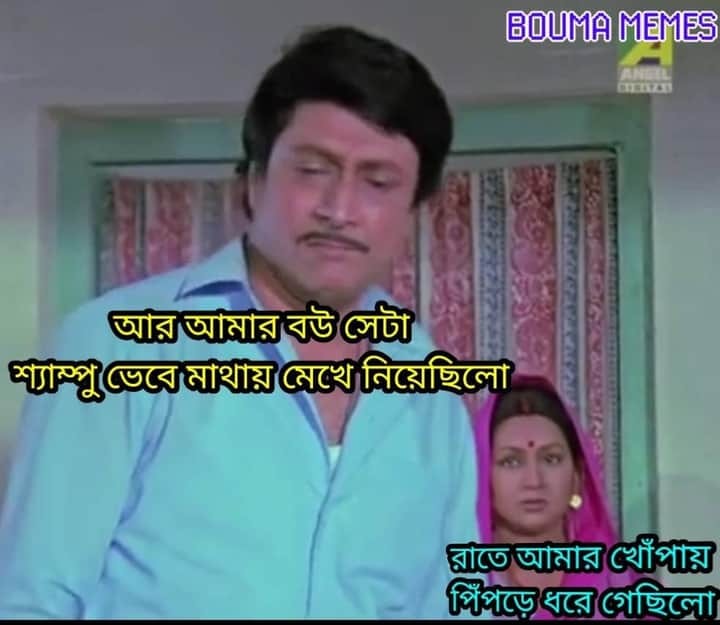
Caption: আর আমার বউ সেটা শ্যাম্পু ভেবে মাথায় মেখে নিয়েছিলো  রাতে আমার খোঁপায় পিপড়ে ধরে গেছিলো
Label: non-hate